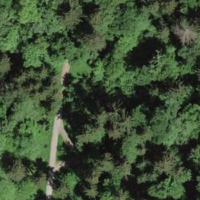
EUNIS habitat code: 44
Species observed at this site:
Pararge aegeria